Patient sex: F
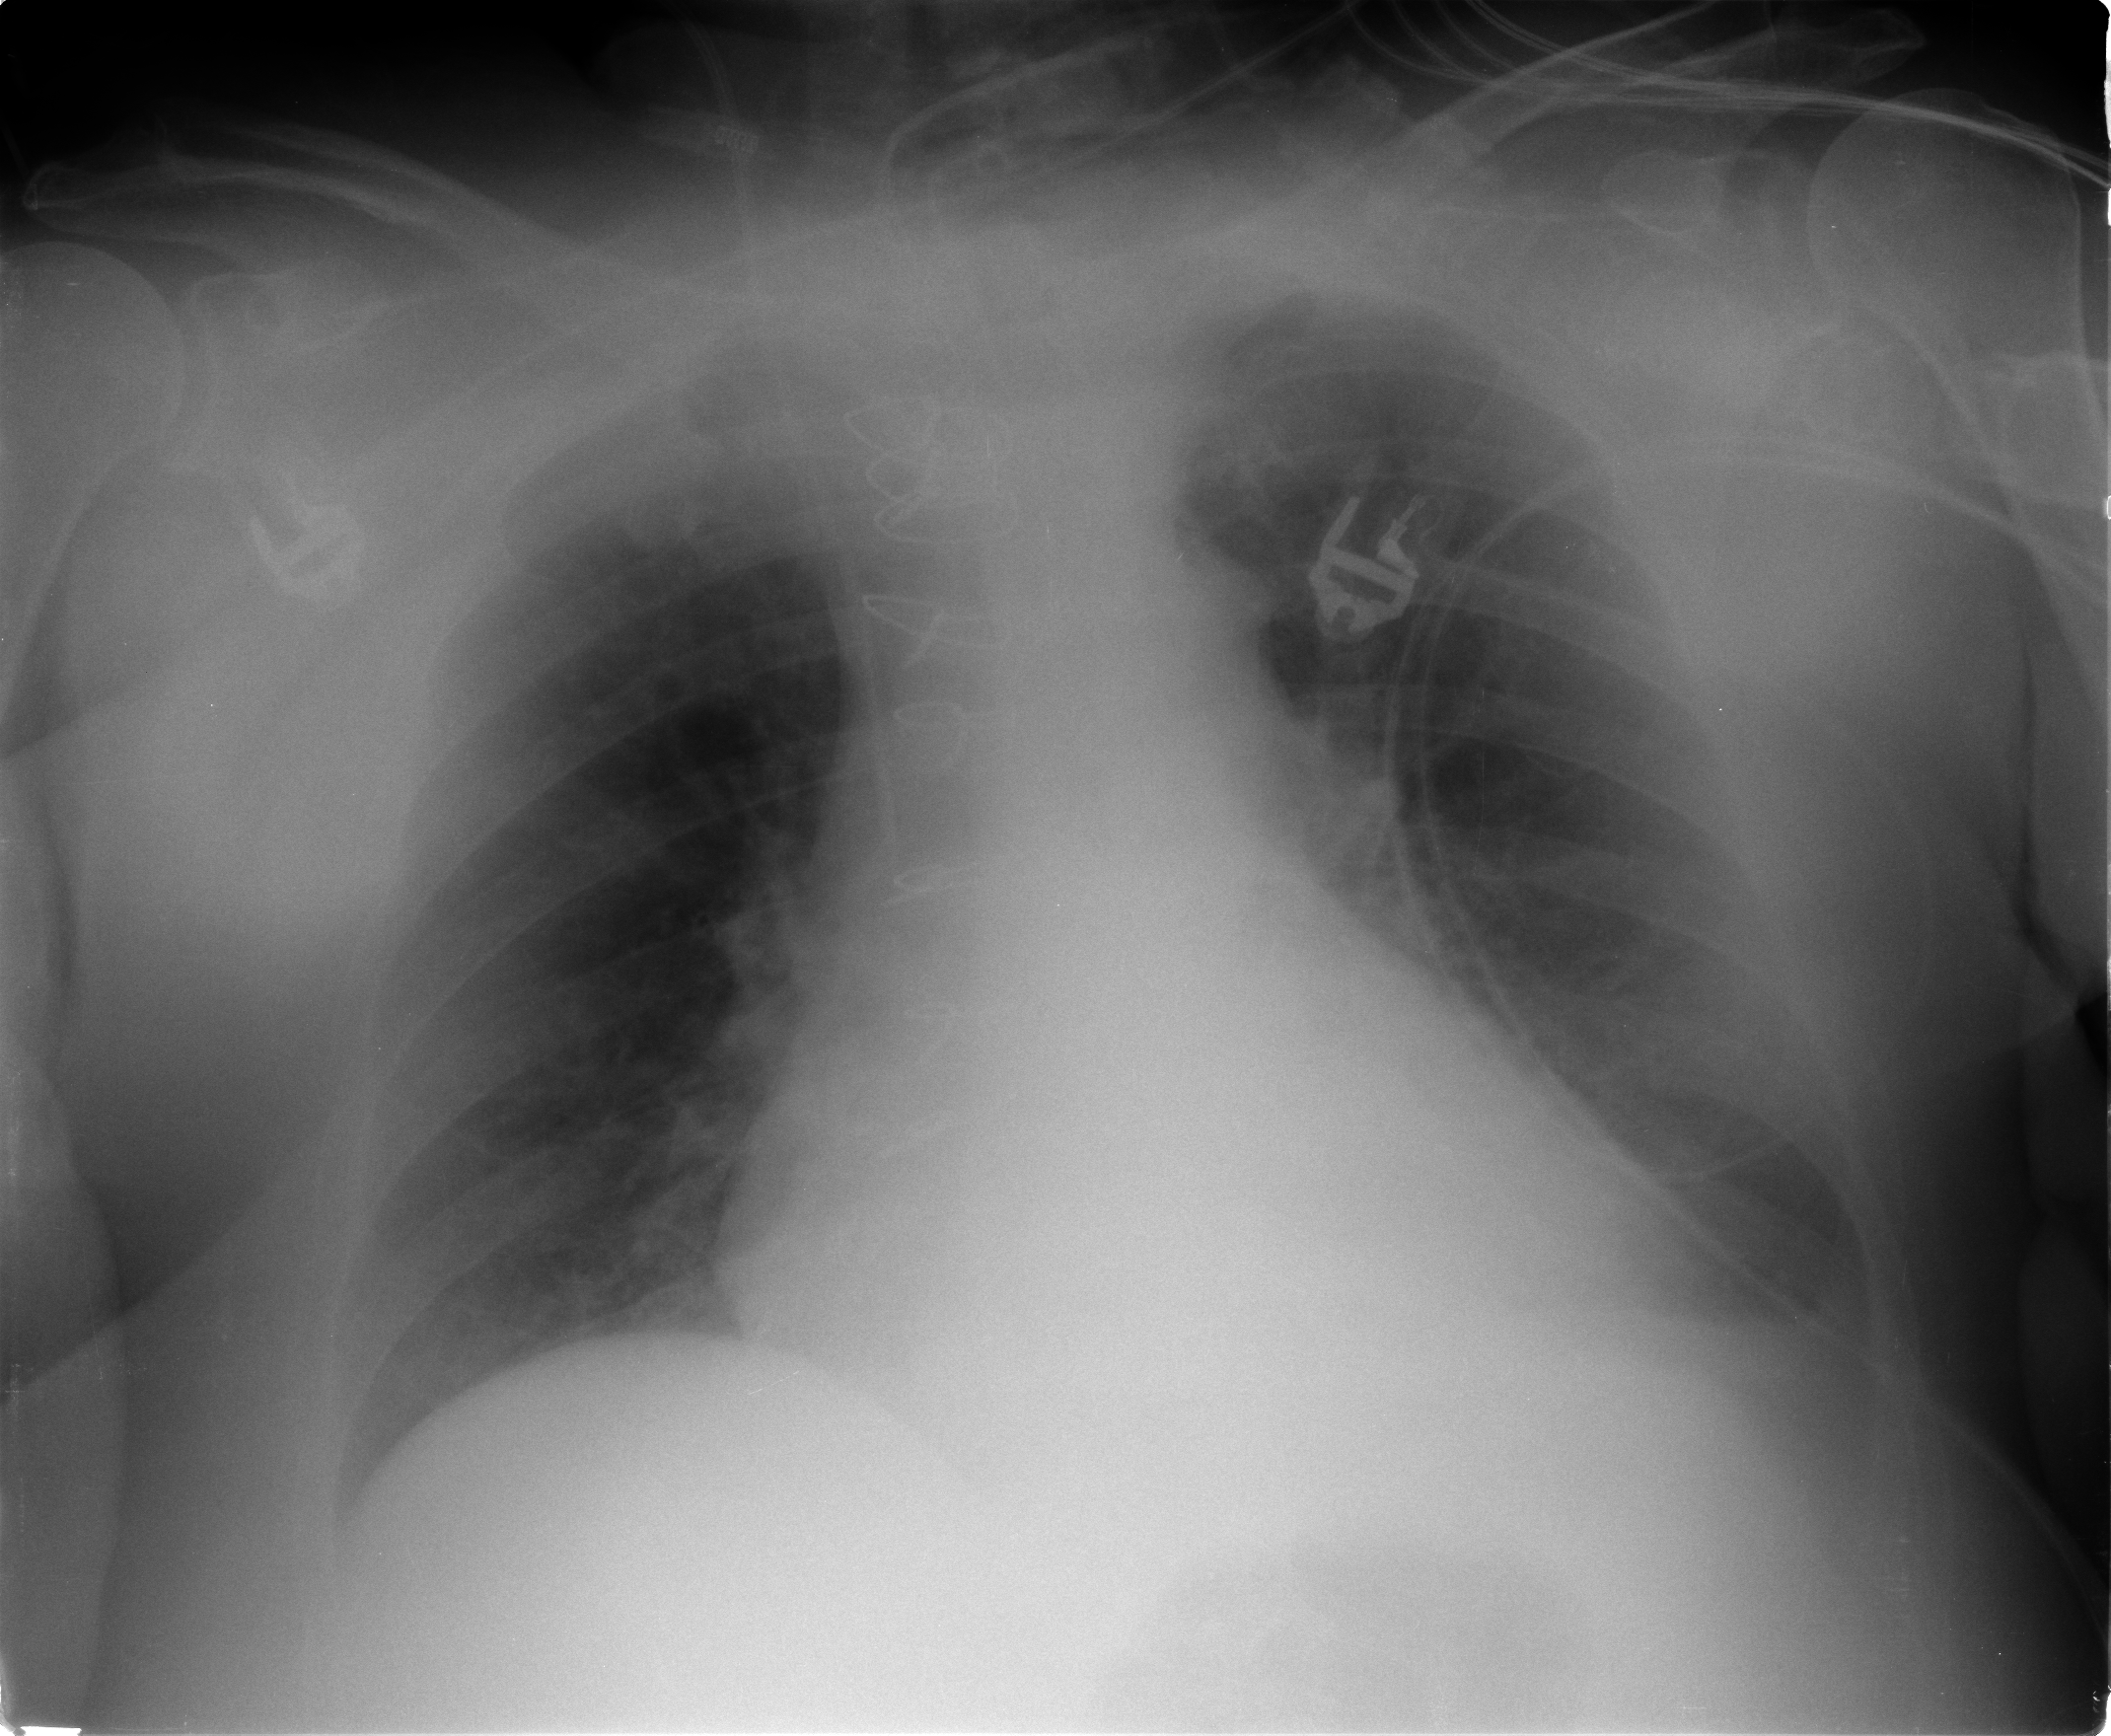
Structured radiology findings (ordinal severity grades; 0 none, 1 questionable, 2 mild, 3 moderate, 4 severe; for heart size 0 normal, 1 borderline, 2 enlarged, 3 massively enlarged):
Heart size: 2
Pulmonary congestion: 1
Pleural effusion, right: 0
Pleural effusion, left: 2
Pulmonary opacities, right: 0
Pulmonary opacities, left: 2
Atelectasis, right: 1
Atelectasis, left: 1